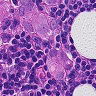
Metastatic tissue present: yes